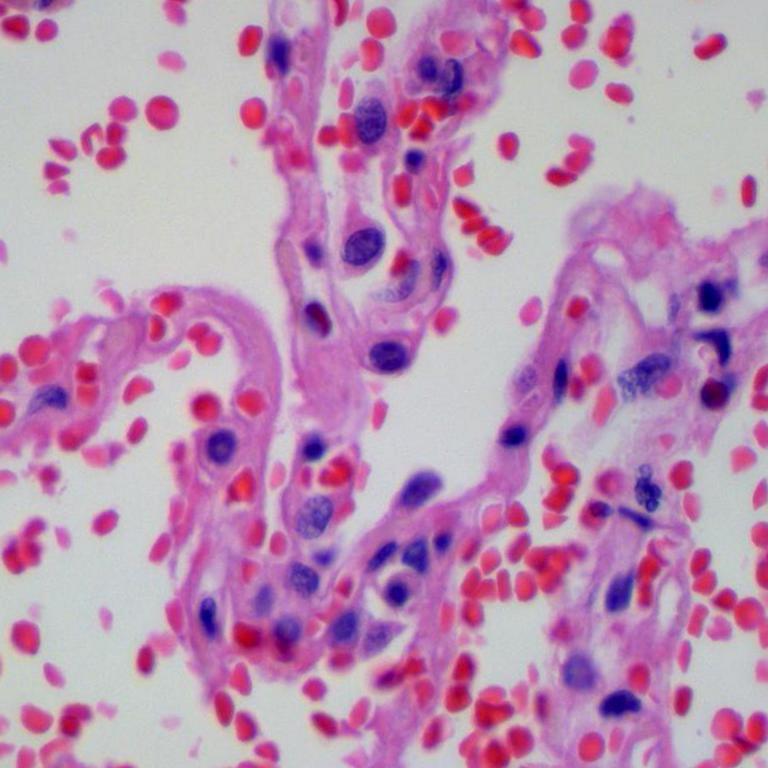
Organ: lung
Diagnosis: benign